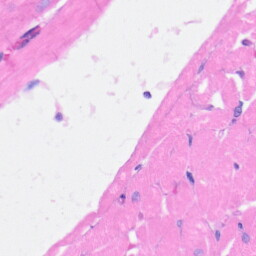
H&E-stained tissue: Heart